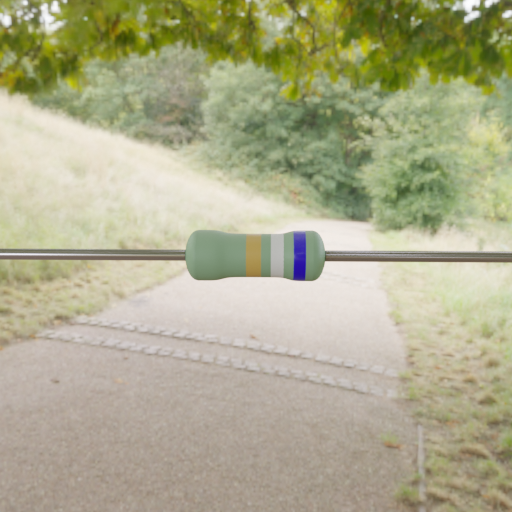
Resistor colour bands (in order): gold, white, blue